Interaction volume radius: 10 \u00c5
Interaction volume height: 25 \u00c5
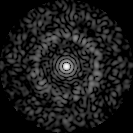
Disorder parameter: 0.8423